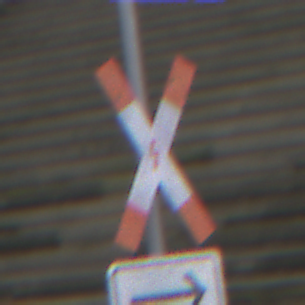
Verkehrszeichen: Andreaskreuz
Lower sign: RichtungsangabeDurchPfeile4
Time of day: Midday
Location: Outdoor (Urban)
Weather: Overcast
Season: NotSpecified
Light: Natural